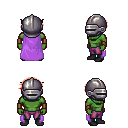
a pixel art fantasy rpg character, male body template, orc, green skin, lavender cape, magenta pants, red short bangs hairstyle, metal helm, leather bracers, black shoes, four views (front, back, left, right), 2x2 character sprite sheet, small pixel art, hard edges, no anti-aliasing